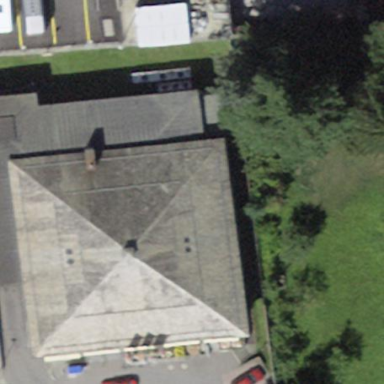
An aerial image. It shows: Retail building with grey pyramidal roof.